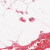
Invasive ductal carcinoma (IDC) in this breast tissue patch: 0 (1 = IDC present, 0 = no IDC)